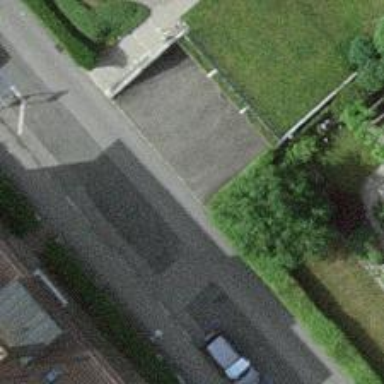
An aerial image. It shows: Retaining wall.